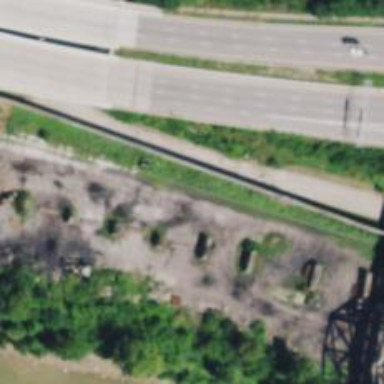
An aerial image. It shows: Abandoned railway.